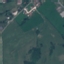
Land use / land cover: Pasture